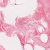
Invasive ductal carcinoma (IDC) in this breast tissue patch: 0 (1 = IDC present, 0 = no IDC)